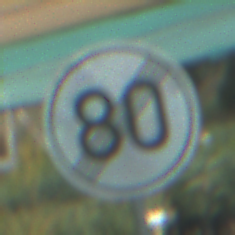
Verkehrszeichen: EndeGeschwindigkeit80
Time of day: MorningAfternoon
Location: Roofed (Special)
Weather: PartlyCloudy
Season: NotSpecified
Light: Natural